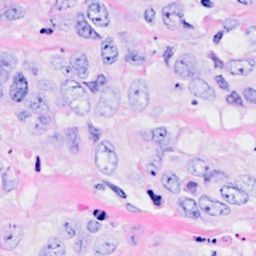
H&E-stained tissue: Breast